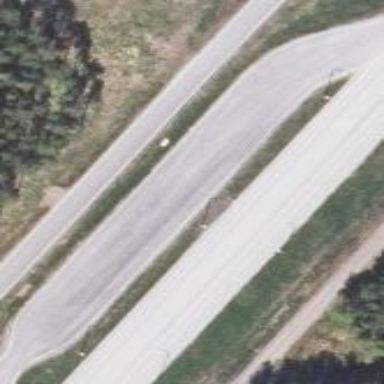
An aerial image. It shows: Rest area on the road.